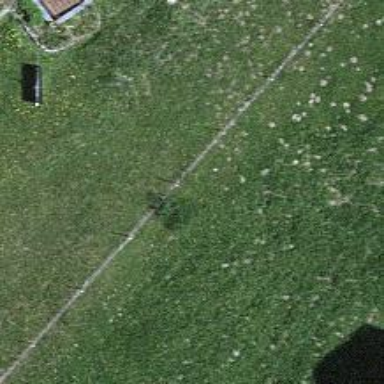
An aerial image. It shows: Isolated dwelling in the countryside.